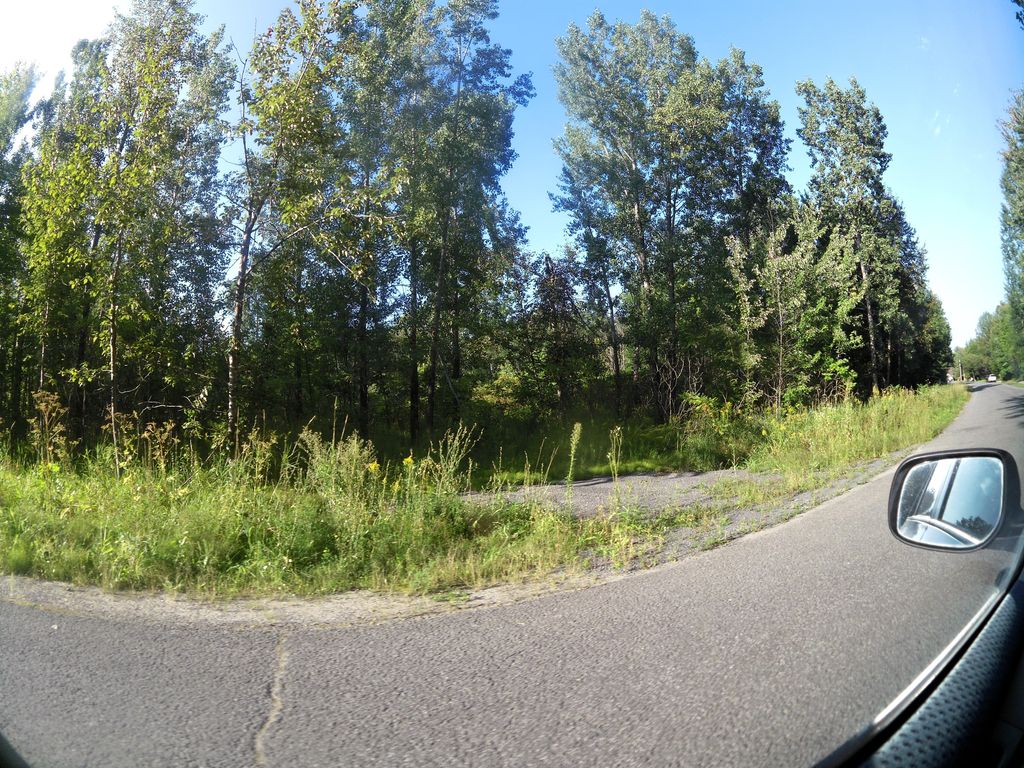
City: ottawa-gatineau